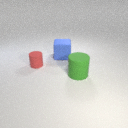
small red rubber cylinder behind large green rubber cylinder